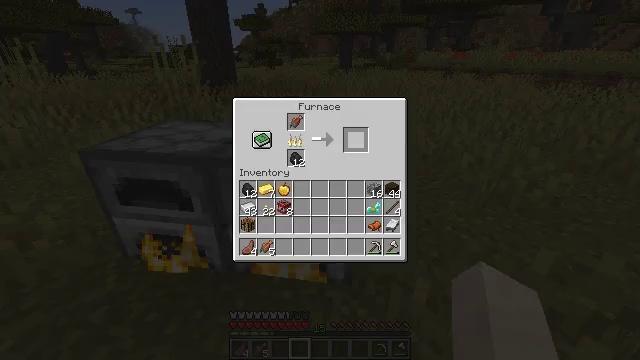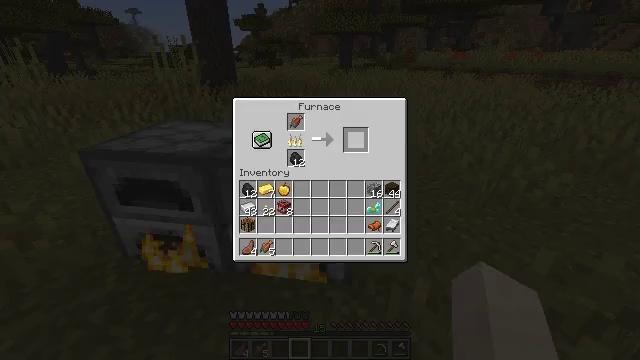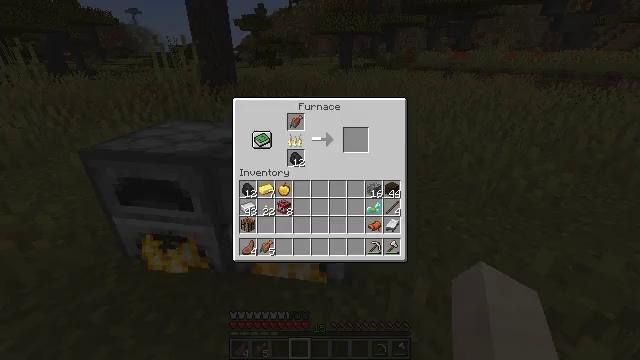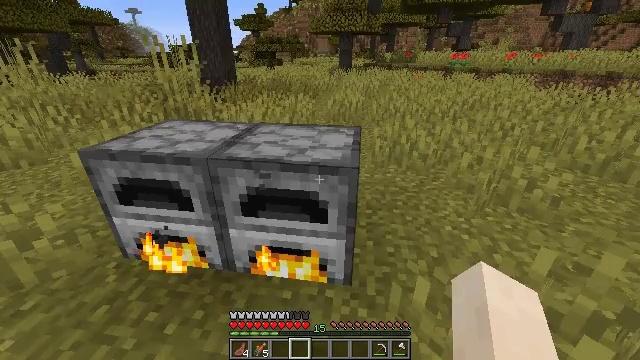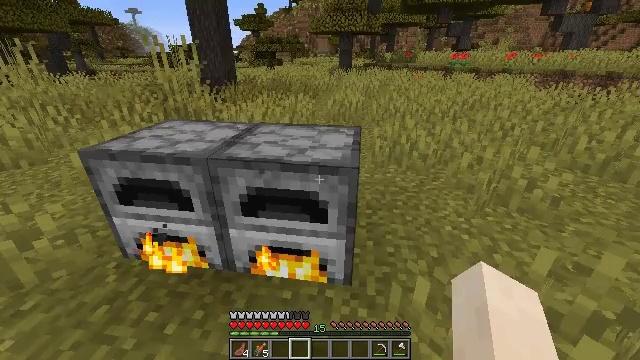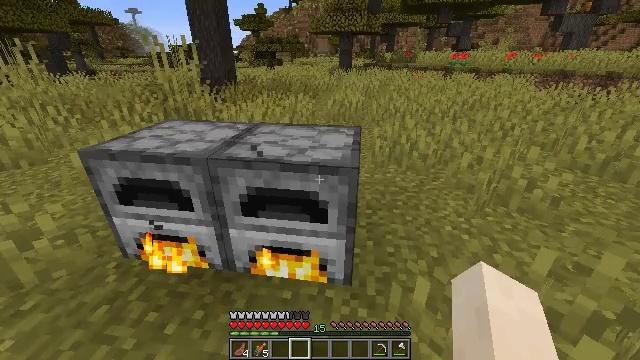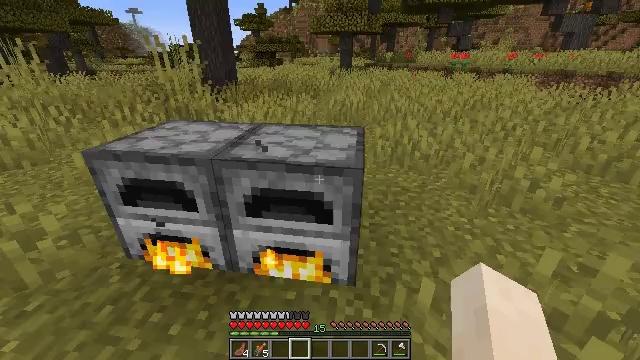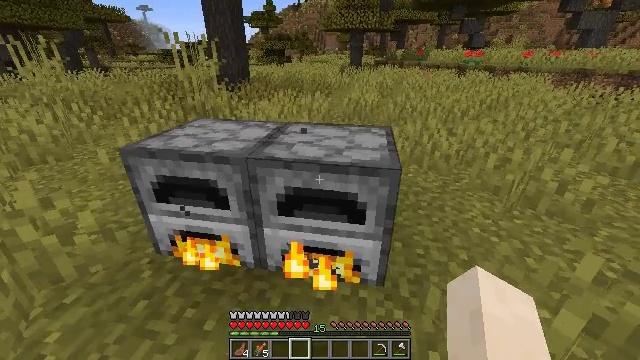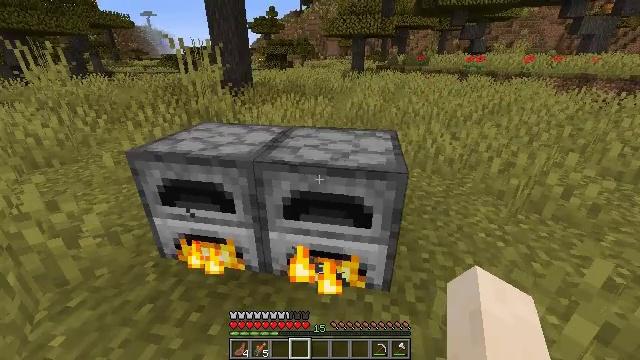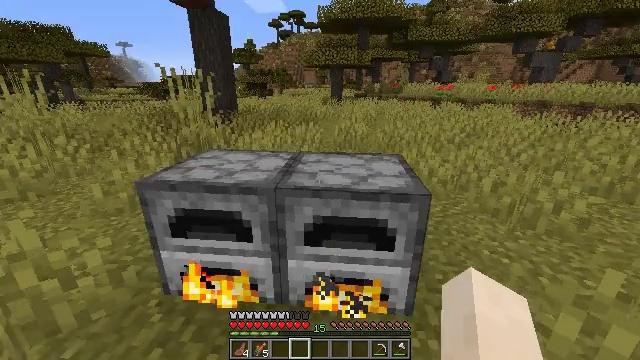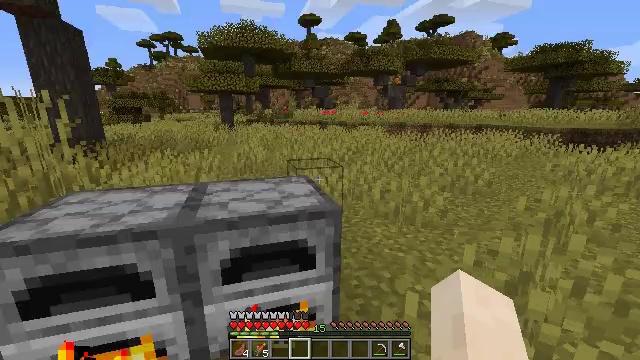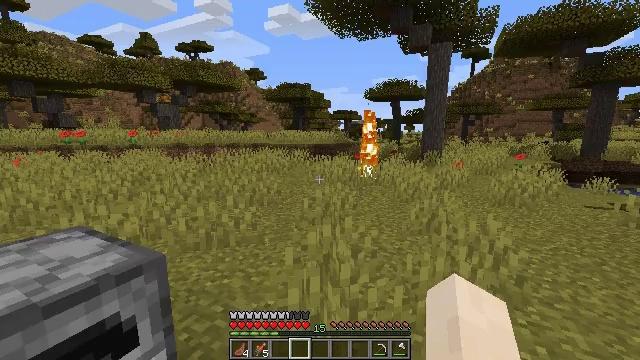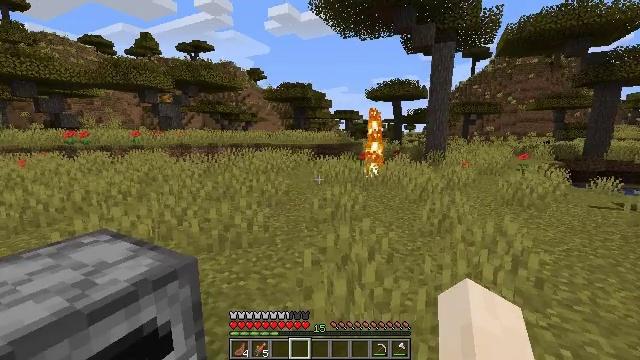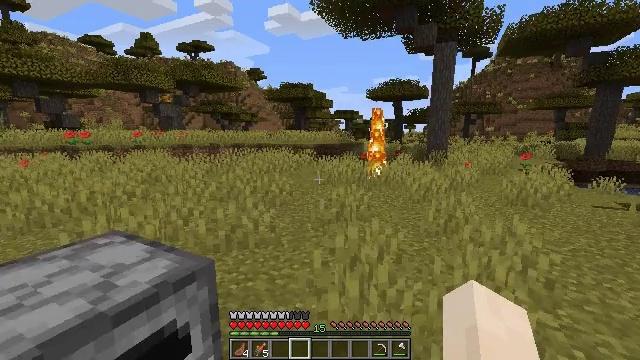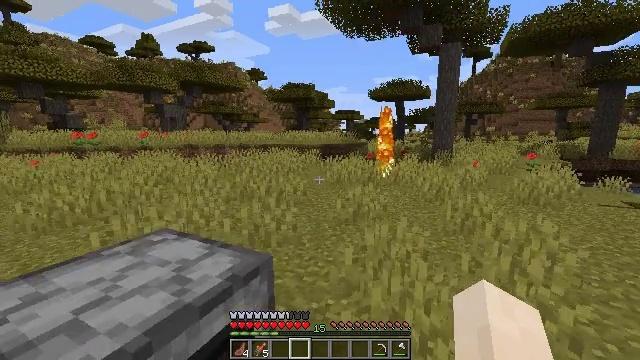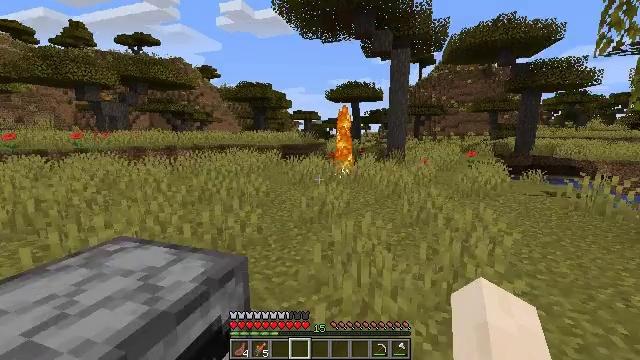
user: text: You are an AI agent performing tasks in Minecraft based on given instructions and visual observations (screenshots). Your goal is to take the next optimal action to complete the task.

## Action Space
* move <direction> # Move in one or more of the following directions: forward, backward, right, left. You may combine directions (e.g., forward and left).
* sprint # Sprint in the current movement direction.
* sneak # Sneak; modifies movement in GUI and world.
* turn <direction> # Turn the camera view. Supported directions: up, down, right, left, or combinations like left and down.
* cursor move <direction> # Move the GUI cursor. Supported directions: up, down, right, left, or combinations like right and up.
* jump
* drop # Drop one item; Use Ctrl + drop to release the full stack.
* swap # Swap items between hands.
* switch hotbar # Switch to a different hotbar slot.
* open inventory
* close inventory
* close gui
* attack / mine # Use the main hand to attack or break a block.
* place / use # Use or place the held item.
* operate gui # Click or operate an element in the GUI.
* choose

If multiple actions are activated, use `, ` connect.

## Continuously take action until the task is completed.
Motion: motion action
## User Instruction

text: Remove a cooked salmon from the inventory.
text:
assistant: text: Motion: sneak, open gui
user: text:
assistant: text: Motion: sneak
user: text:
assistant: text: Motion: sneak
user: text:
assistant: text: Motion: close gui
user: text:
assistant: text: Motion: open inventory
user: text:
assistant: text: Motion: move left
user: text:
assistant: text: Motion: move left, turn left
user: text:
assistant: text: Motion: move left
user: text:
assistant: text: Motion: move left, turn right and up
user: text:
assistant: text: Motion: move forward and move left, turn right and up
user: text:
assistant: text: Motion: move forward and move left, turn right and up
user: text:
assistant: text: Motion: move left
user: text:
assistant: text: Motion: move left
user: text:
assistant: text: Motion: move back and move left
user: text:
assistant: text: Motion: move back and move left, turn right
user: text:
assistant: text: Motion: move back and move left, turn right and up
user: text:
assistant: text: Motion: move back, turn right and up
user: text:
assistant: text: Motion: move back, turn right
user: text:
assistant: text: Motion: move back, turn down
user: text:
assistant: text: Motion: move back and move right
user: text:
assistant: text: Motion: move back and move right
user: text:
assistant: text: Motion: move back and move right
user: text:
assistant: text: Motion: no_op
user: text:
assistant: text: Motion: turn left
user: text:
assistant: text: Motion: turn left
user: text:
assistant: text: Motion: turn left
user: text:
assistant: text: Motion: turn left
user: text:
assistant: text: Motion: no_op
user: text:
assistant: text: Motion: no_op
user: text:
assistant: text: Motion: no_op